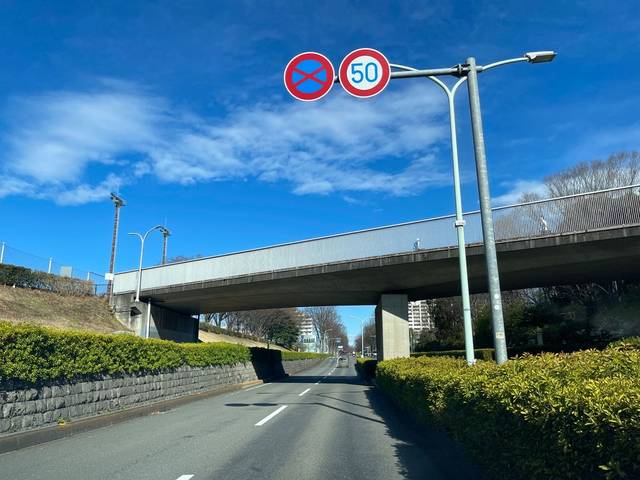
Region: Japan
Coordinates: 35.797, 139.469